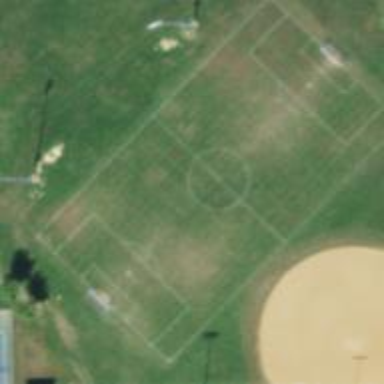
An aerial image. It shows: Multi-sport pitch with grass surface.